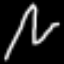
Label: fork